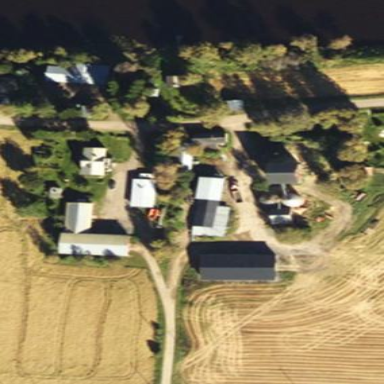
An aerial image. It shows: Farmyard area.